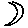
Label: moon